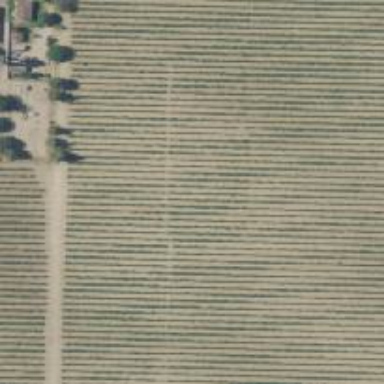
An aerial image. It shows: Vineyard.